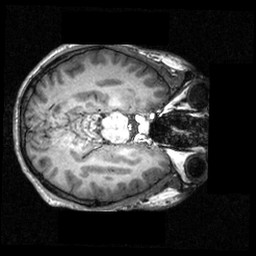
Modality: T1w
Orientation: axial
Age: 20
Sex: male
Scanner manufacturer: siemens
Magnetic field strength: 3.951 T
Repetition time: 1.5 s
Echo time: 0.00335 s